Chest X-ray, AP view. Patient: 54 years old, sex F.
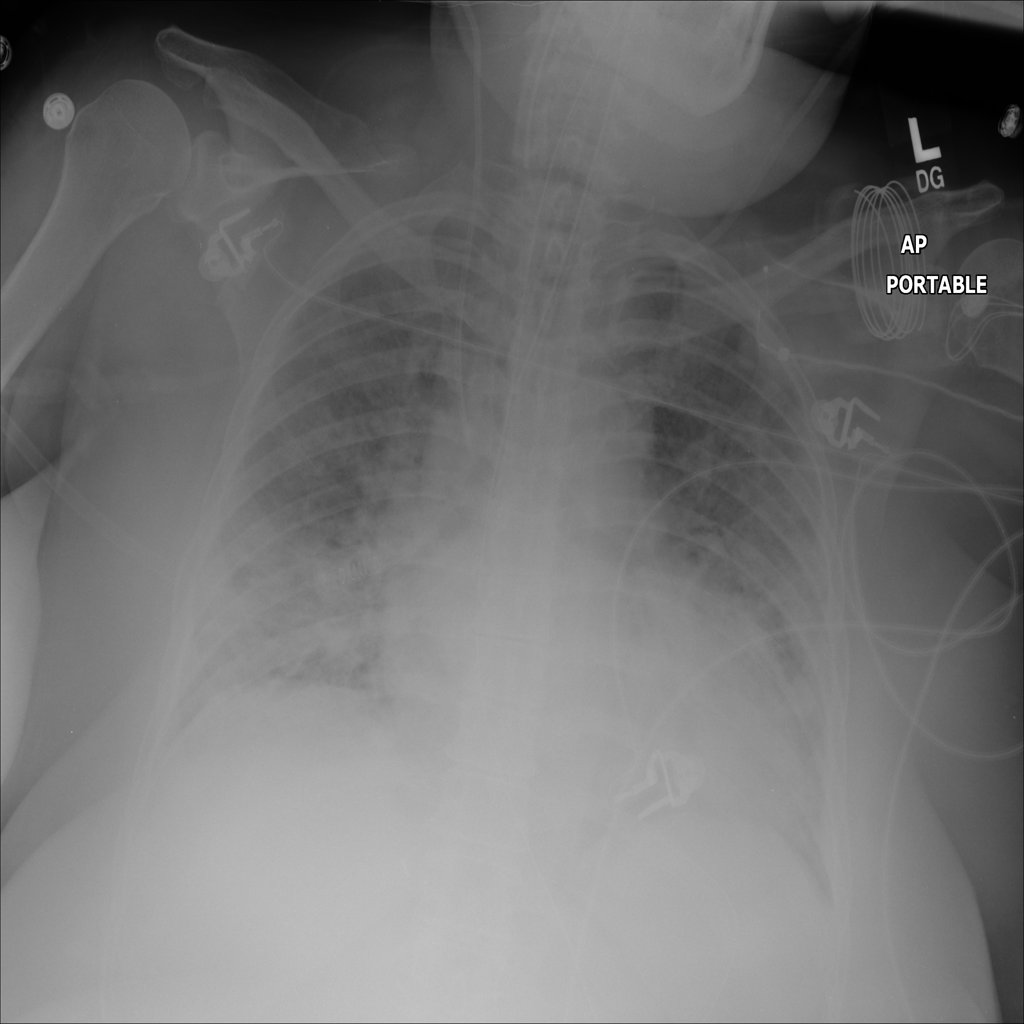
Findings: No Finding